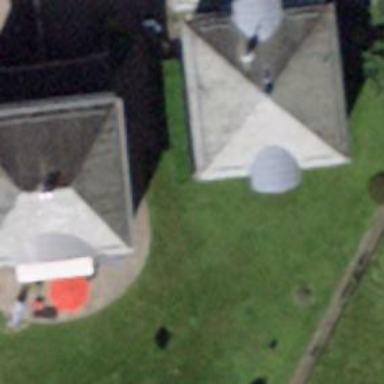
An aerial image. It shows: House with pyramidal roof shape.